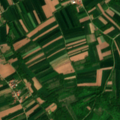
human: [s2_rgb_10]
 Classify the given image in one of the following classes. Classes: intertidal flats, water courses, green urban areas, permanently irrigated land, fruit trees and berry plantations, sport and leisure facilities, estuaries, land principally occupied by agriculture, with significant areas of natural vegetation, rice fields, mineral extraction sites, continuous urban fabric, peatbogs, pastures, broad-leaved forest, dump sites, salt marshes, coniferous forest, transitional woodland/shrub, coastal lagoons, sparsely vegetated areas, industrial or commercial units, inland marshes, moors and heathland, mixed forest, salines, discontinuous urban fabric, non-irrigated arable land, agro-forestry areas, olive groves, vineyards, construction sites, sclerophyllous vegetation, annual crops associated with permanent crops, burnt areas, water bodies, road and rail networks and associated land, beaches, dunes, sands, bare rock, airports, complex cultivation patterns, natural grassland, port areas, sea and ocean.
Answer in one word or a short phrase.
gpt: discontinuous urban fabric, non-irrigated arable land, complex cultivation patterns, land principally occupied by agriculture, with significant areas of natural vegetation, broad-leaved forest